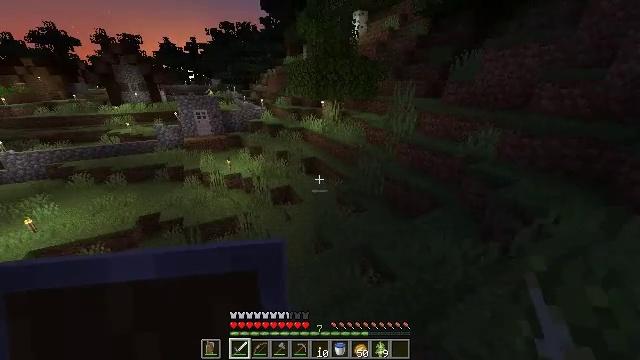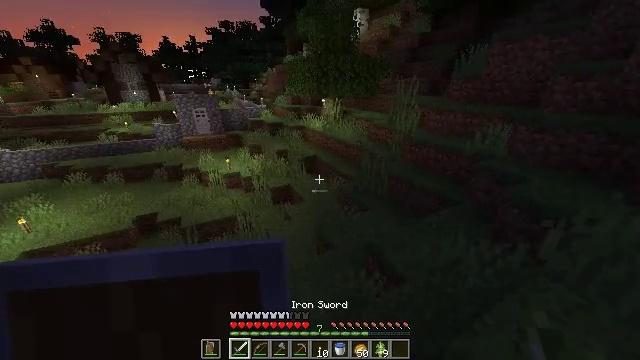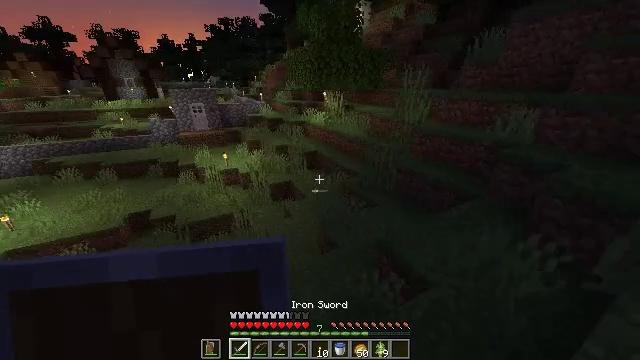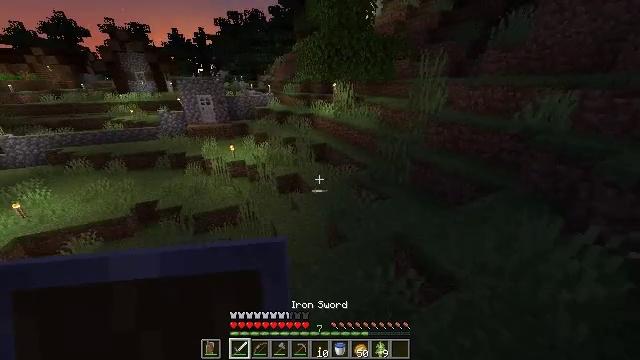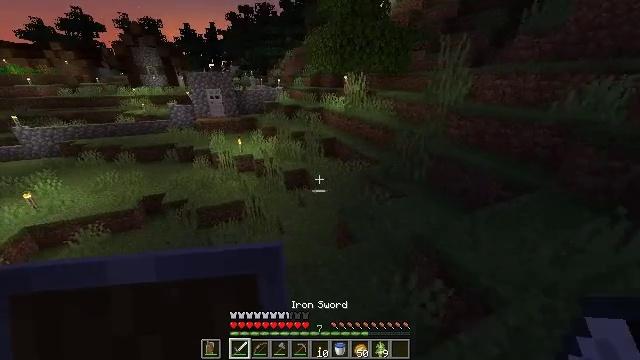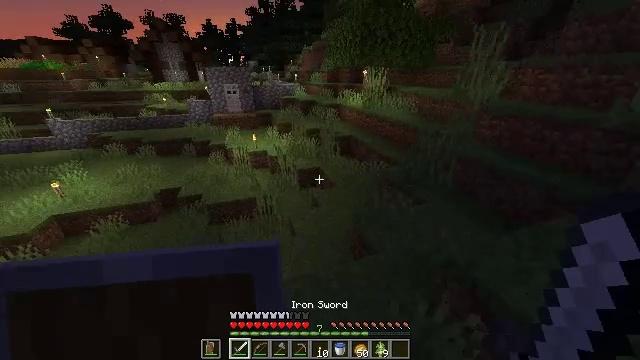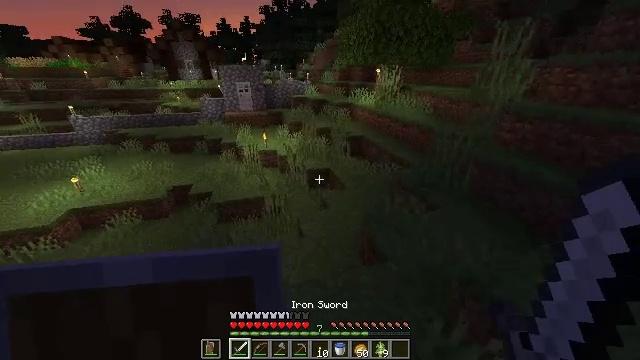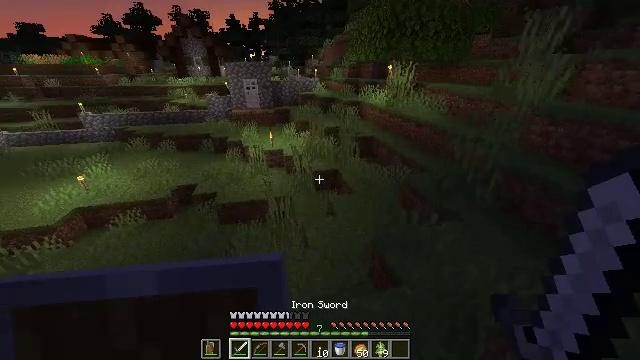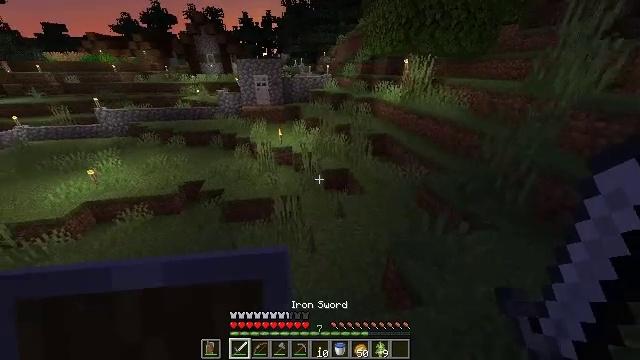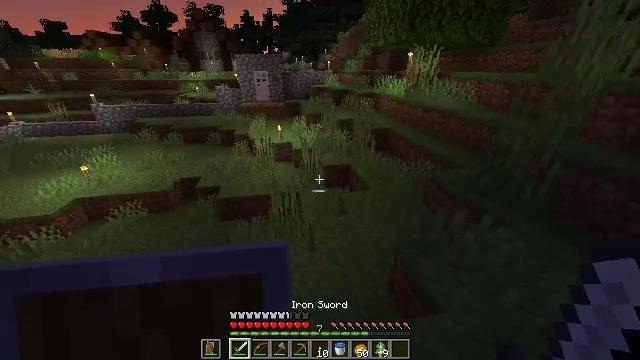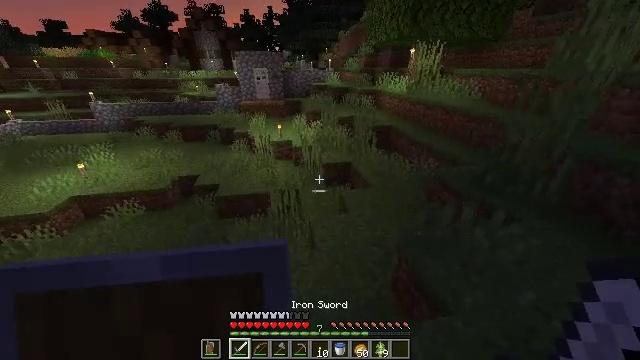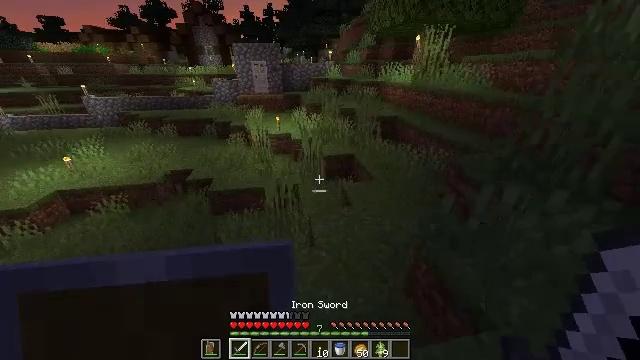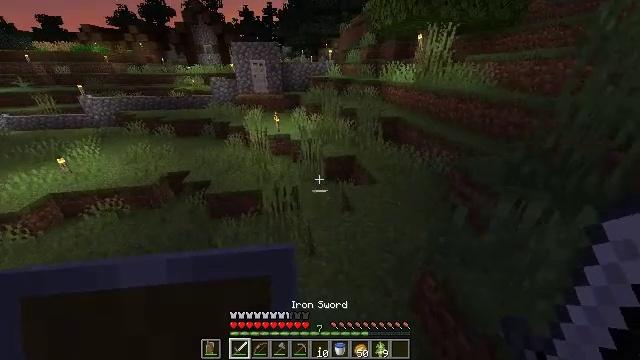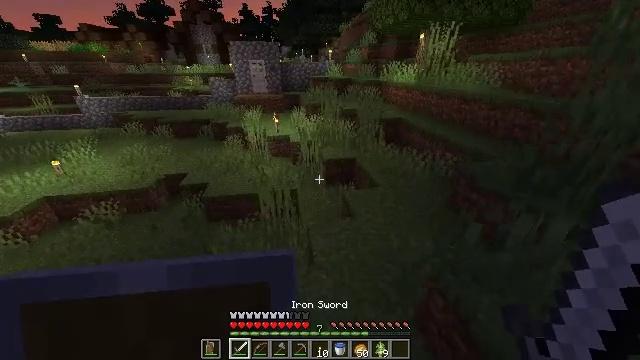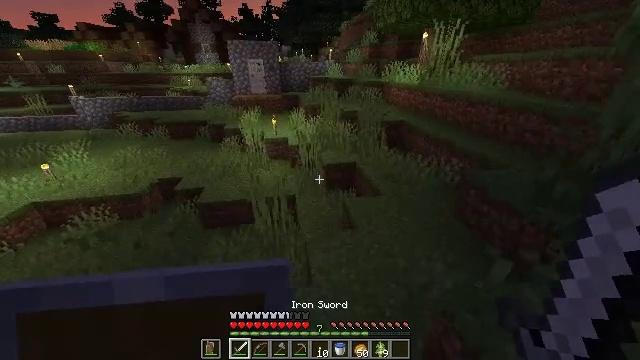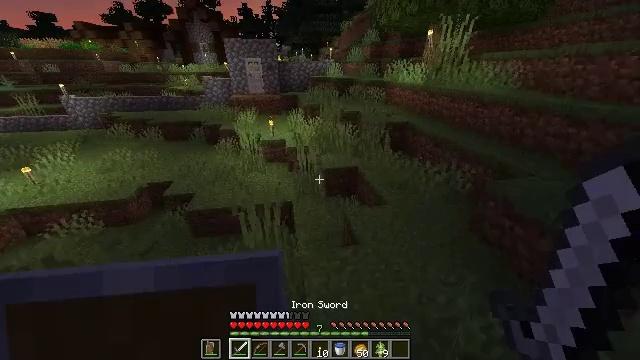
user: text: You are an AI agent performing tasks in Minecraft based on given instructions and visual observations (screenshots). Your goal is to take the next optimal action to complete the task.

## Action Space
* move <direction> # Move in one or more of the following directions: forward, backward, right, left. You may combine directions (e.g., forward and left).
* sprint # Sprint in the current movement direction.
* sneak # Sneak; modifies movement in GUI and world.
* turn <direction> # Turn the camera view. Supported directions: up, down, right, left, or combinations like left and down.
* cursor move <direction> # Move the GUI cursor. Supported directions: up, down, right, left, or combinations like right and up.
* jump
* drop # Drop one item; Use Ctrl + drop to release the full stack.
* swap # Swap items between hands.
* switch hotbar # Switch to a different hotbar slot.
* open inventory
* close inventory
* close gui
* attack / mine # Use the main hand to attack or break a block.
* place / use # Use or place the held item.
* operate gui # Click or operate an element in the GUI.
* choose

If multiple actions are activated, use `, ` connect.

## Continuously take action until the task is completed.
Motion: motion action
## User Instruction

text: Retrieve the blue bed from the ground.
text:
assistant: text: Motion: move forward, switch to hotbar 1
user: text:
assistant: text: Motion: move forward, switch to hotbar 1
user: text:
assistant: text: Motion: move forward, turn left
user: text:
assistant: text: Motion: move forward, turn left
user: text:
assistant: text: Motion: move forward, turn left
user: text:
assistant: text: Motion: move forward, turn left
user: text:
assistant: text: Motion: move forward, turn left
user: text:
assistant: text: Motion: move forward, turn left
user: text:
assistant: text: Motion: move forward
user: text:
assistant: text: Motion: move forward
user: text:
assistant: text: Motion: move forward
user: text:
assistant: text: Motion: move forward
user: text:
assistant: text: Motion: move forward
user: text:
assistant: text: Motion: move forward
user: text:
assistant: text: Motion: move forward
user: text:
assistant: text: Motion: move forward
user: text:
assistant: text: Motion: move forward
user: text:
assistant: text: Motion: move forward
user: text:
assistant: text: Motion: move forward
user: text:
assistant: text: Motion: move forward
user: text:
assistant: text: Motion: move forward
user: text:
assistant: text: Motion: move forward
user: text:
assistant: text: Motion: move forward, turn left and up
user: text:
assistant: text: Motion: move forward, turn left and up
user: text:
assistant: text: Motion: move forward, turn left and up, jump
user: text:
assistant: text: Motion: move forward, turn left, jump
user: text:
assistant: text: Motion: move forward, turn left
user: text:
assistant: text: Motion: move forward, turn left
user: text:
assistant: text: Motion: move forward
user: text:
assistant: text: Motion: move forward